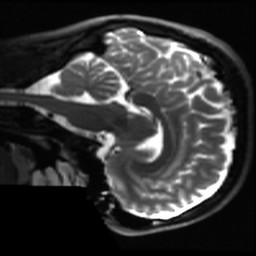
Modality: T2w
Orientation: sagittal
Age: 23
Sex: male
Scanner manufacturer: ge
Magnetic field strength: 3 T
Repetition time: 8.947 s
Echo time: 0.09798 s